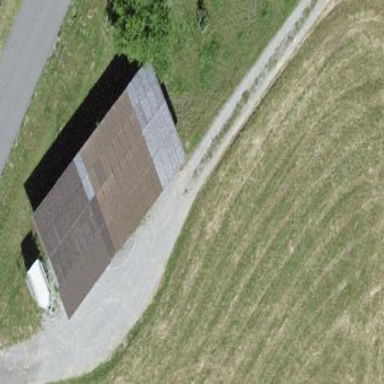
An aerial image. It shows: Shed.